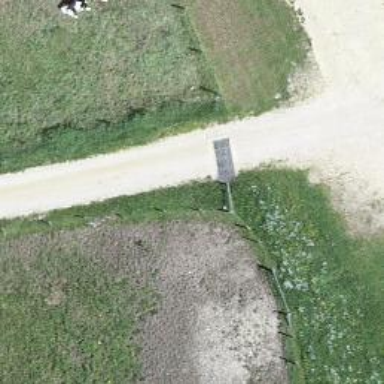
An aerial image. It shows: Cattle grid barrier.